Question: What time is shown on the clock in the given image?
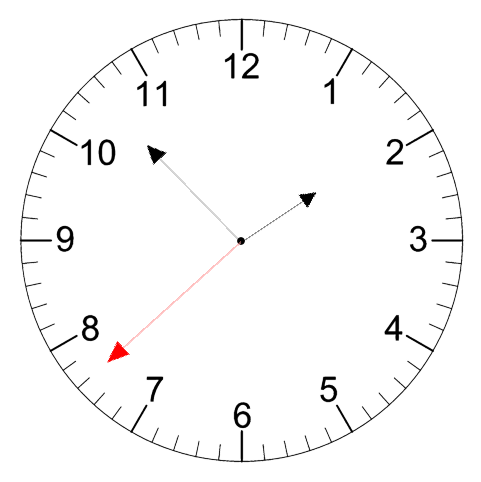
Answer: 01:52:38